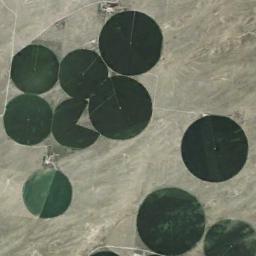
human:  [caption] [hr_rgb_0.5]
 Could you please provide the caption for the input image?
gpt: Circular fields vary in size .

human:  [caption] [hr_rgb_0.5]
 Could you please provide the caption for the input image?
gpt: Several dark green circular farmlands with different radii and a fan-shaped farmlands are surrounded by wasteland .

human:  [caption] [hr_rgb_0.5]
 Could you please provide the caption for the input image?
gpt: Some deep green circle farmland are in the bare land .

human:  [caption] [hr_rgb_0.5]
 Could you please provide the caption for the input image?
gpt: Dozens of circular farmland of different sizes, .

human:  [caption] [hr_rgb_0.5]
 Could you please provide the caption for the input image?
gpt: There are some green circular farmlands of different sizes arranged irregularly .